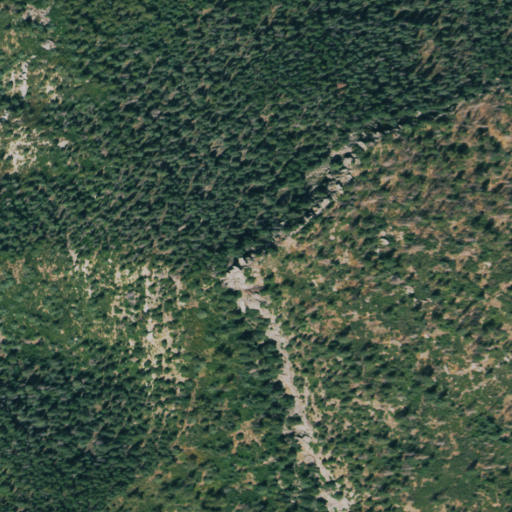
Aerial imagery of mountain in Colorado named Mount Signal containing evergreen forest, shrub, grassland, and deciduous forest